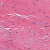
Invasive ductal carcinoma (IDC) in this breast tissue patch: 0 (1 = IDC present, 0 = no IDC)